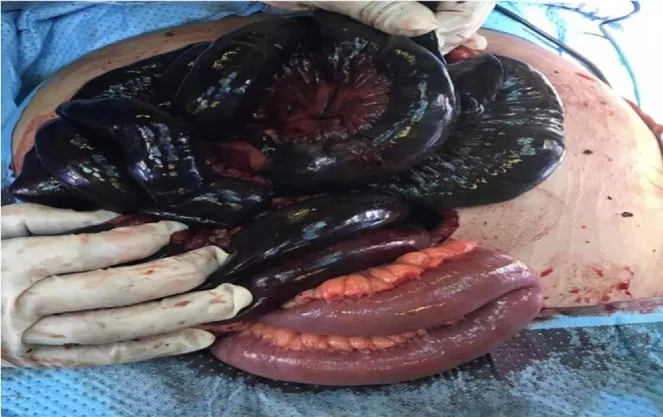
Open abdomen showing extensive small bowel ischemia.
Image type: medical_photograph (other_medical_photograph)